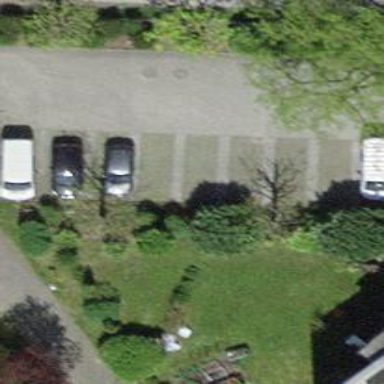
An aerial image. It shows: Parking area with paving stones.